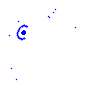
Particle: electron